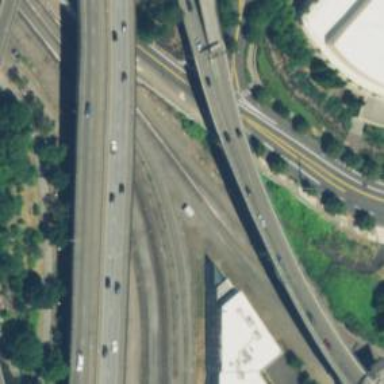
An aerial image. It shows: Connector bridge for motorway traffic.